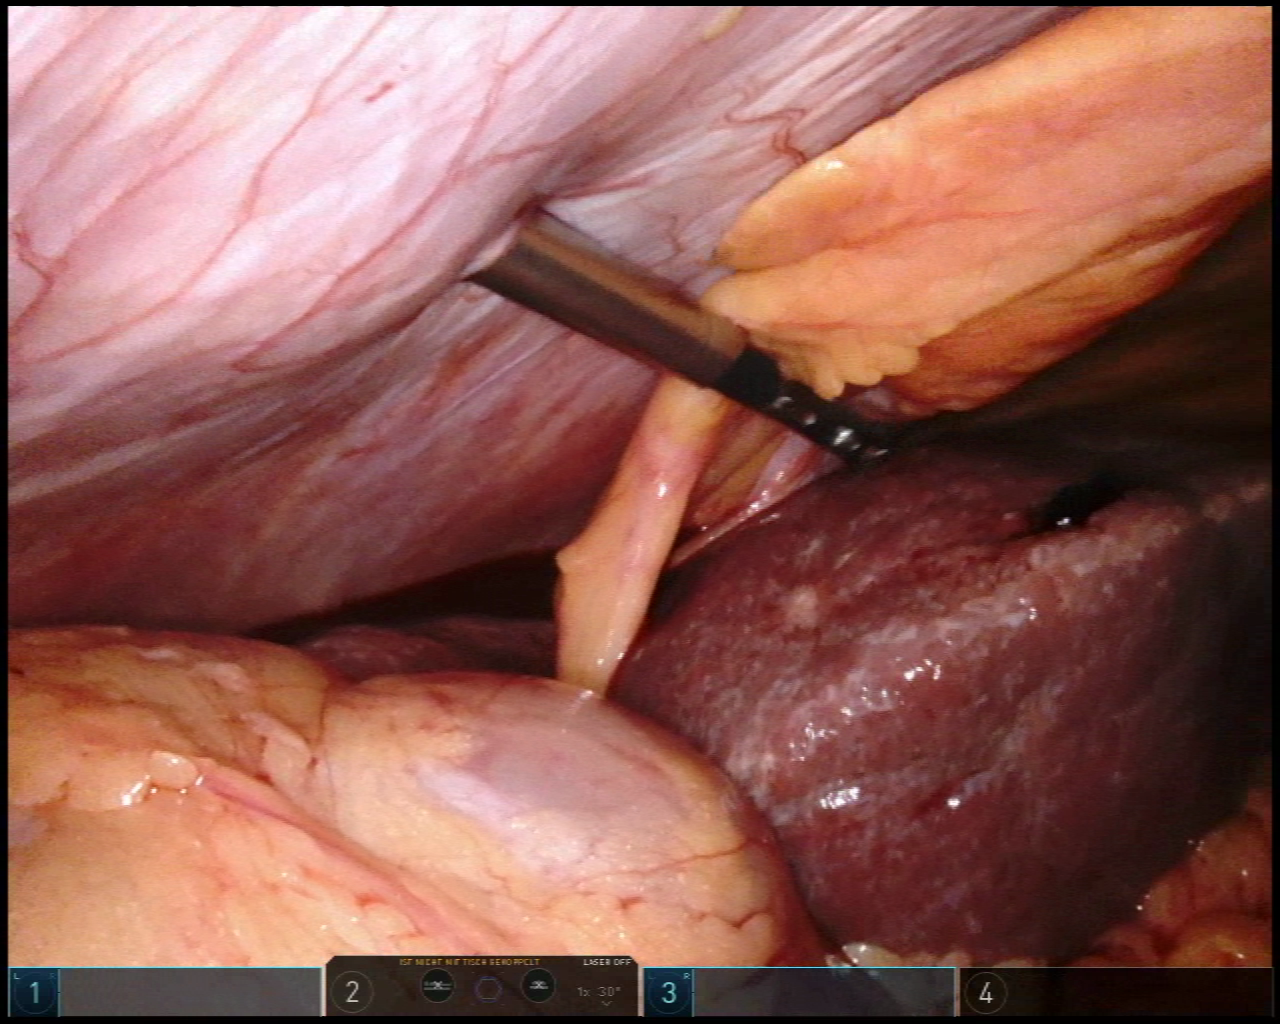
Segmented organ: liver
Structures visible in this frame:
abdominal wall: yes
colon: yes
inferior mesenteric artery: no
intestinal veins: no
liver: yes
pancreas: no
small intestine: no
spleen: no
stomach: no
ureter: no
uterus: no
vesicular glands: no